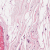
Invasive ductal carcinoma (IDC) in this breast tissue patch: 0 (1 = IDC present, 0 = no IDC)